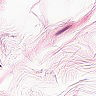
Metastatic tissue present: no